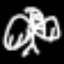
Label: angel